Aerial crown-view tile of a tropical tree (Barro Colorado Island, Panama), acquired 20241014:
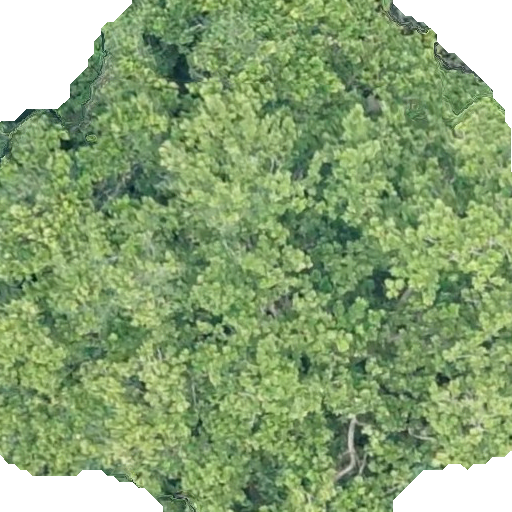
Species: Anacardium excelsum
GBIF accepted scientific name: Anacardium excelsum
Crown area: 461.452 m²